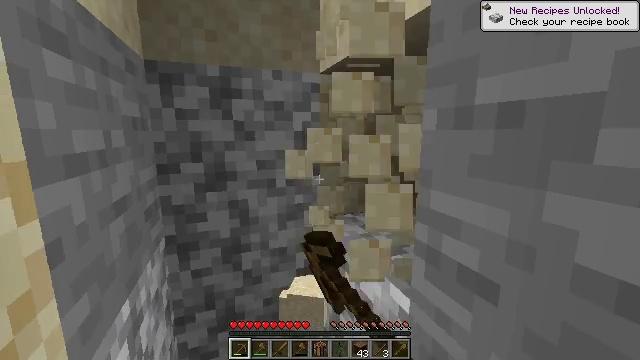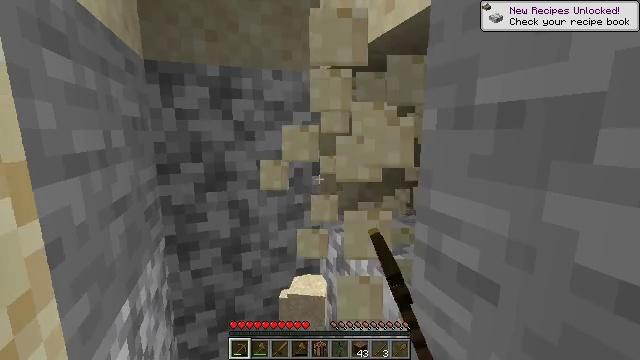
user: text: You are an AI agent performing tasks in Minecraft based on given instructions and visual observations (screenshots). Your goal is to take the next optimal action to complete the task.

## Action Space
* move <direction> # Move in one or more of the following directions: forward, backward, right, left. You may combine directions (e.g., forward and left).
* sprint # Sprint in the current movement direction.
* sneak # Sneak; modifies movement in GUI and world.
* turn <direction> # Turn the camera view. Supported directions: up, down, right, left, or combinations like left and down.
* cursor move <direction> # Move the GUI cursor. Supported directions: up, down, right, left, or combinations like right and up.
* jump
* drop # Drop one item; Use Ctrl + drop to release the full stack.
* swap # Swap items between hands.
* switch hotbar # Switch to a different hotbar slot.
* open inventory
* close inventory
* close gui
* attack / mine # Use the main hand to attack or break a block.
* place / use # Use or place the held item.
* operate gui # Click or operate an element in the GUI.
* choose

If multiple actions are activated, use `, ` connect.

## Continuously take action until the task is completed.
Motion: motion action
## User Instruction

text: Collect sandstone by mining.
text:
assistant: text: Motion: attack / mine
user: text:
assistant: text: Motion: attack / mine